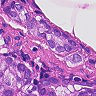
Metastatic tissue present: yes